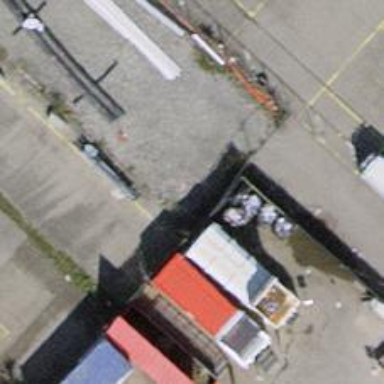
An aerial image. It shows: Abandoned railway siding with electrified contact line.